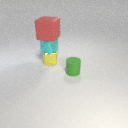
large red rubber cube above small cyan rubber cube